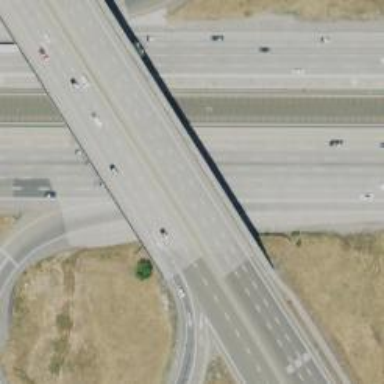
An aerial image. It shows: Motorway.